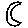
Label: moon